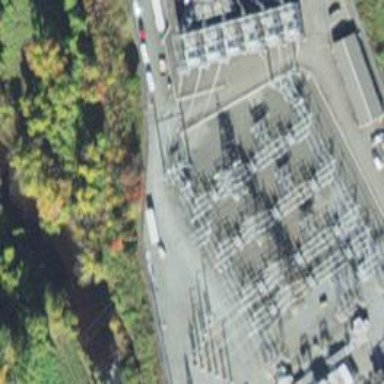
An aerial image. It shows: Switch for power supply.